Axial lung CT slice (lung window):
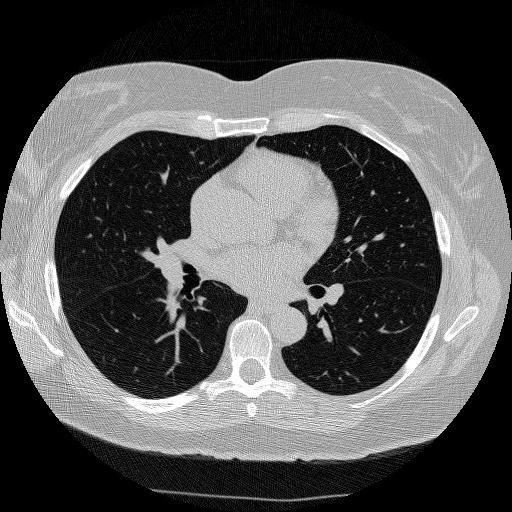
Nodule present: no